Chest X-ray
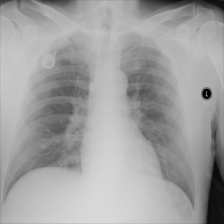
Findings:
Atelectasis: negative
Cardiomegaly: negative
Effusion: negative
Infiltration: negative
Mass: negative
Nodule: negative
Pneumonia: negative
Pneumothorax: negative
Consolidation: negative
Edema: negative
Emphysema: negative
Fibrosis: negative
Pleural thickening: negative
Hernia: negative